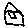
Label: house